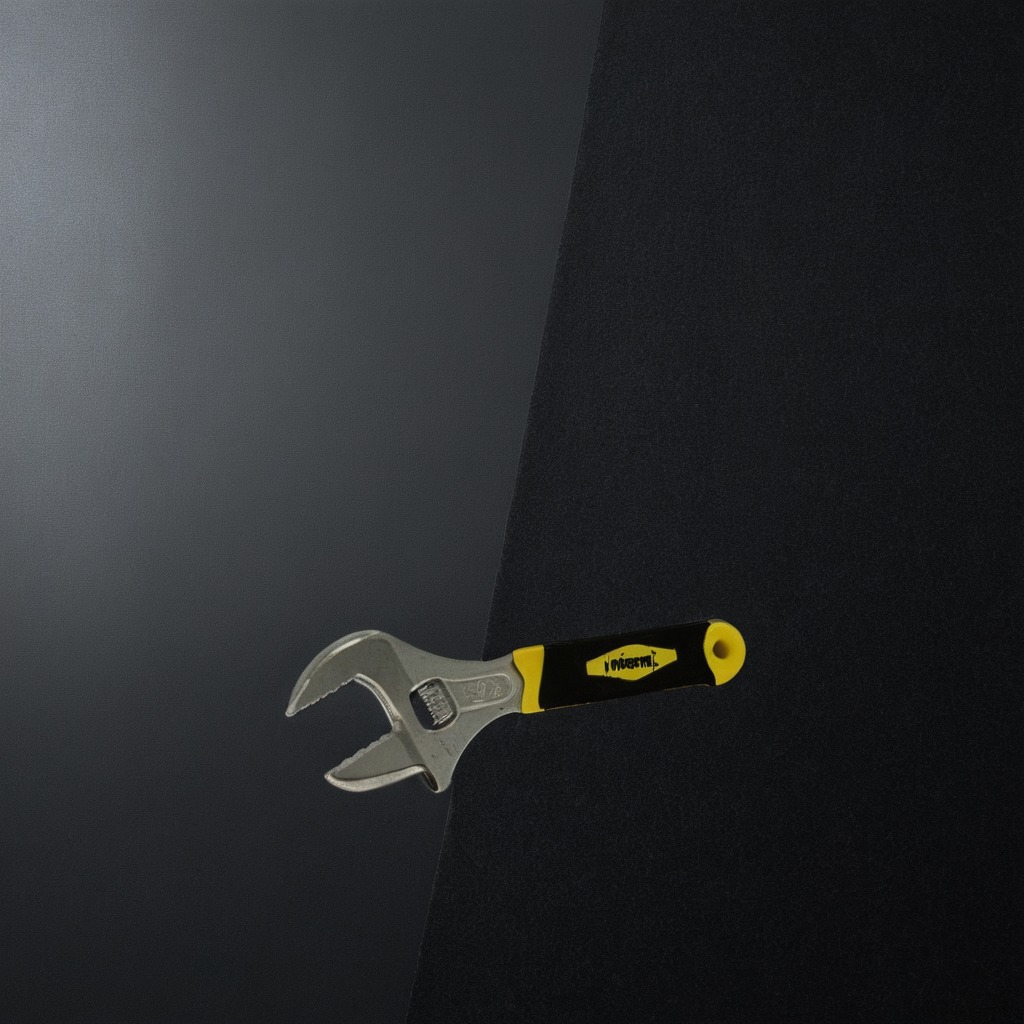
An wrench lying on a clean granite tabletop covered with a black rubber mat inside a workshop under bright overhead lighting crisp shadows high clarity worn but beneath the mat